Question: I am trying to draw a rectangle with java awt and make it rotate with mouse cursor by mouse dragging.
When I was testing it out, the rectangle was rotating ridiculously fast.
My Rectangle():
'''
private Rectangle2D rec = new Rectangle2D.Float(x0,y0,w,h);
AffineTransform recTrans = new AffineTransform();
int pivotX = x0+w/2, pivotY = y0+h;
// (0,0) is at the top-left corner
'''
My paintComponent():
'''
public void paintComponent(Graphics g) {
Graphics2D graph = (Graphics2D) g;
graph.translate(x,y);
graph.transform(recTrans);
graph.fill(rec);
graph.setColor(Color.blue);
graph.draw(rec);
}
'''
My mouse dragging event:
'''
addMouseListener(new MouseAdapter() {
public void mousePressed(MouseEvent e) {
previousX = e.getX();
previousY = e.getY();
}
});
addMouseMotionListener(new MouseMotionAdapter() {
public void mouseDragged(MouseEvent e) {
currentX = e.getX();
currentY = e.getY();
double angle1 = Math.atan2(currentY-pivotY, currentX-pivotX);
double angle2 = Math.atan2(previousY-pivotY, previousX-pivotX);
double theta = angle2 - angle1;
recTrans.rotate(theta, pivotX, pivotY);
}
});
'''
So supposedly the scenario looks like:

But when I slightly drag(theta less than 10 degree) the rectangle to the right side, the rectangle rotates even to the bottom of the pivot point.
Another note, the rectangle rotates but the coordinates of the four corners of the rectangle yet have changed.
I am quite lost when doing those transformation tasks with java..
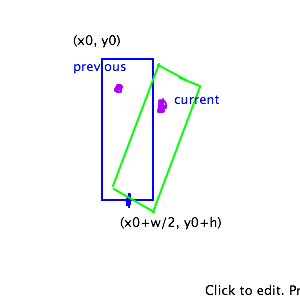
Answer: I think that the problem is that you are accumulating the rotation for each mouse motion event you get: when you move the mouse 10 degrees you don't get just one event at the end of the movement, you get a bunch of events all along the way. And it seems that you are accumulating the rotation of all of them in the same transformation, so when you get to 10 degrees, you have actually '1 + 2 + 3 + 4...' you get the idea.
The solution is easy: reset the transformation before applying the rotation:
'''
recTrans.setToIdentity();
recTrans.rotate(theta, pivotX, pivotY);
'''
Or equivalently but nicer, use this function that does not accumulate the transformation.
'''
recTrans.setToRotation(theta, pivotX, pivotY);
'''